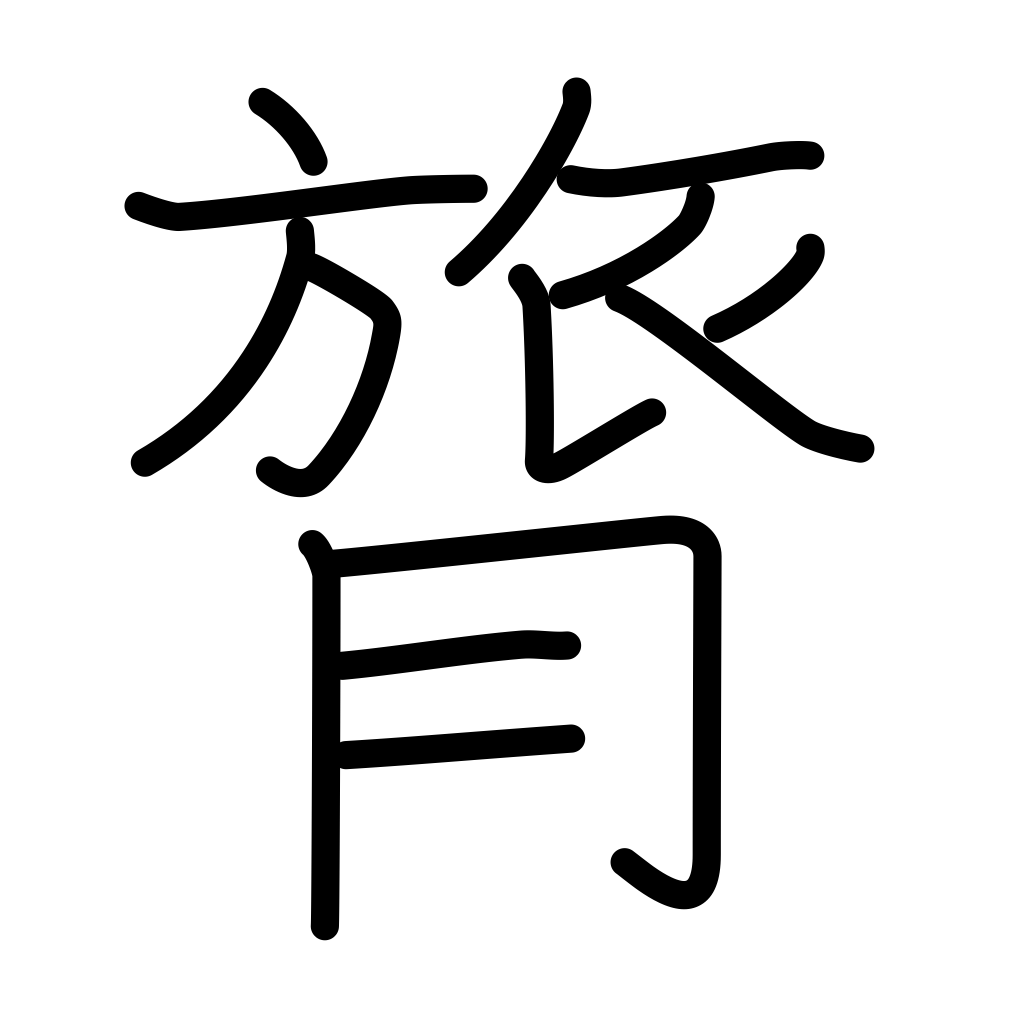
Meaning: backbone